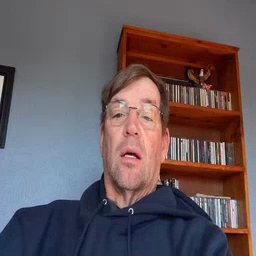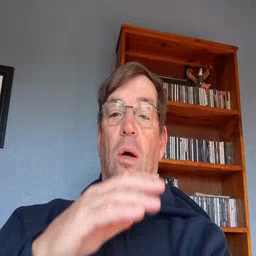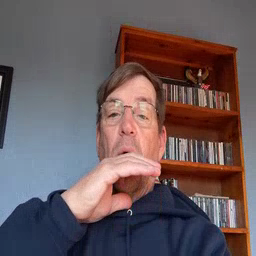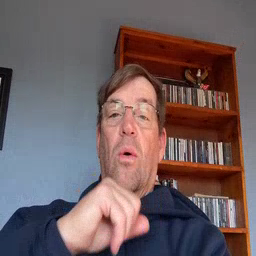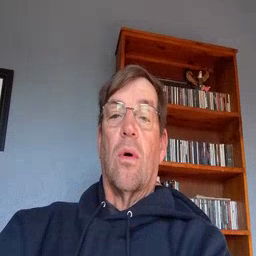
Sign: old